Question: I have been creating a form for an advert and I have a slight issue with this.
When user enters all his information and press submit (if everything ok) he will be redirected to other page to confirm email address etc, but if I click on that page to go back to the page I previously was (just using chromes back button), I can see all values inside the input field even input html code has no value tag (see image below):

I tryed to use sessions to prevent that, but I have same problem. And by coming back,user can submit form again and again..Any suggestions how to prevent this problem?
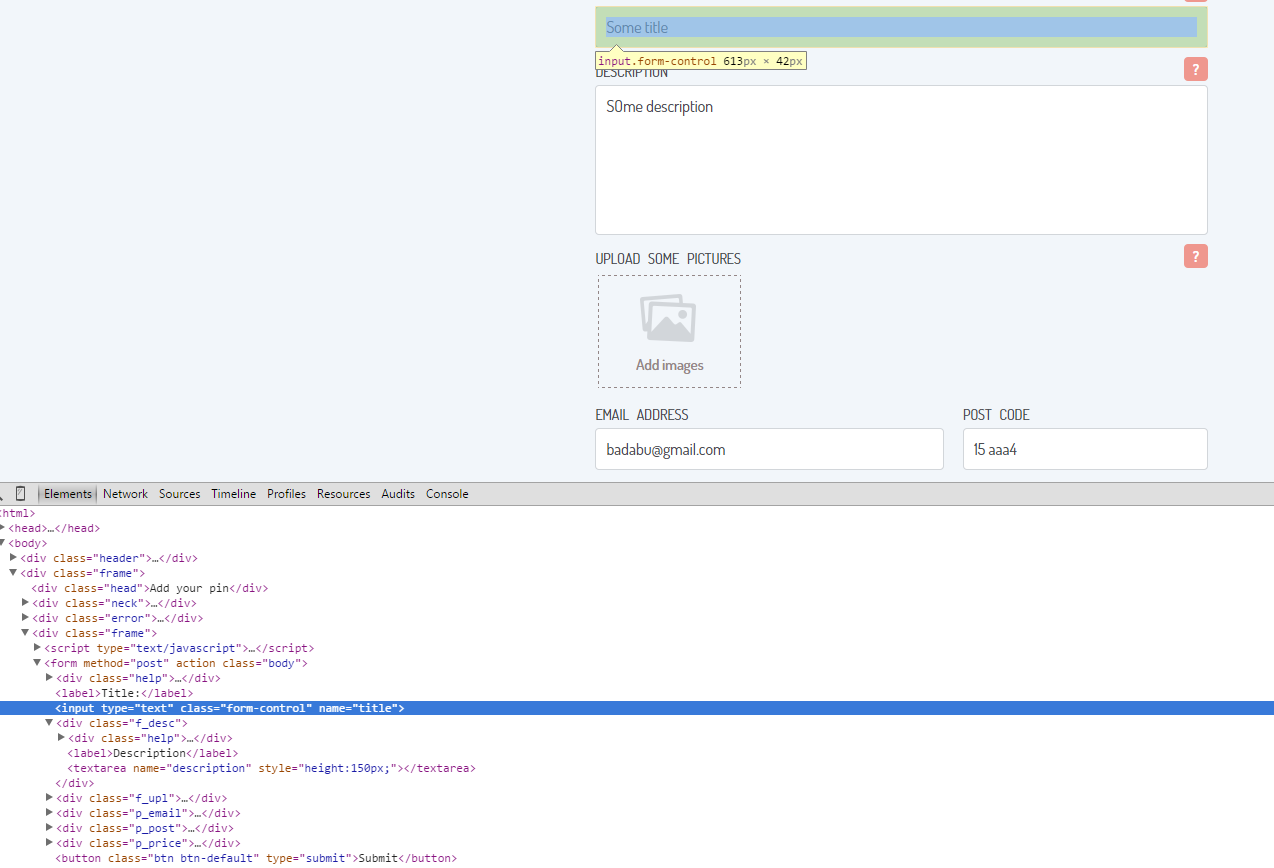
Answer: If you have jQuery enabled in your site, you could listen for BFCACHE events, which is the technology keeping the values cached.
'''
$(window).bind("pageshow", function() {
var form = $('formid');
form[0].reset();
});
'''
The above is an example of how content can be cleared.
Adding the 'Cache-Control: no-cache, no-store' header should disable saving without javascript.